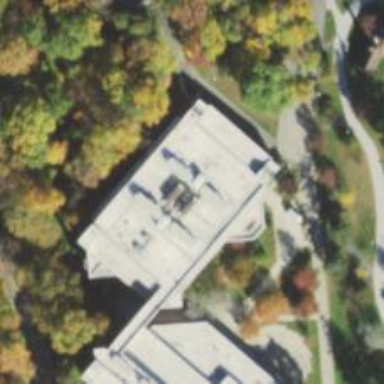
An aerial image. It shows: College building.